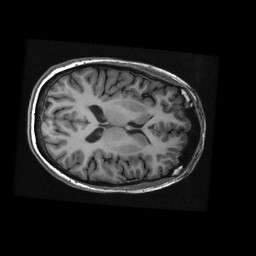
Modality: T1w
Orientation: axial
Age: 23
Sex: female
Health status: healthy
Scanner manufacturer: ge
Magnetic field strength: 3 T
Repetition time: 0.008376 s
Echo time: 0.003108 s